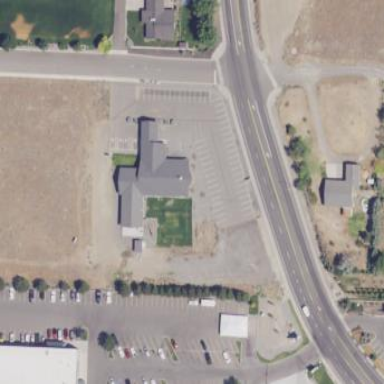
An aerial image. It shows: Parking area with asphalt surface.